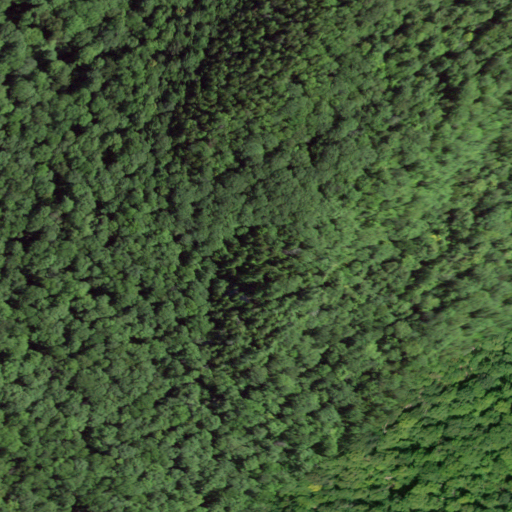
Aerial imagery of mountain in New York named Mount Overrocker containing deciduous forest, mixed forest, and evergreen forest